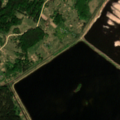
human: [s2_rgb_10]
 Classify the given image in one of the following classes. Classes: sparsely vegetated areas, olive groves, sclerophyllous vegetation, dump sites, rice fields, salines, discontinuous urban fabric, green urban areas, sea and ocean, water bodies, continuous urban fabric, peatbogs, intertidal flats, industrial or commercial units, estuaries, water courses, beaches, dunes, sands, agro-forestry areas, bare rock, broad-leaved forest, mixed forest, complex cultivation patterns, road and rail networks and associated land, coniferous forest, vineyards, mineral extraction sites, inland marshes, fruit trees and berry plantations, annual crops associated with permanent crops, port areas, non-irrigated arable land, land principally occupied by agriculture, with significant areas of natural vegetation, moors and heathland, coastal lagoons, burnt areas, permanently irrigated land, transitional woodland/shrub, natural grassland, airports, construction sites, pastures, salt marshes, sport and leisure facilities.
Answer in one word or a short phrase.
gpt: pastures, land principally occupied by agriculture, with significant areas of natural vegetation, coniferous forest, mixed forest, water bodies